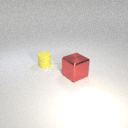
small yellow rubber cylinder to the left of large red metal cube